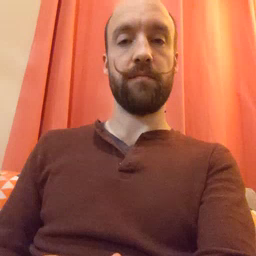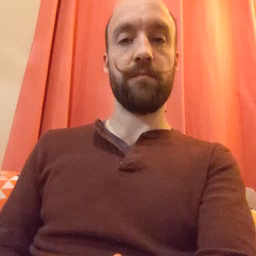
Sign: nuts